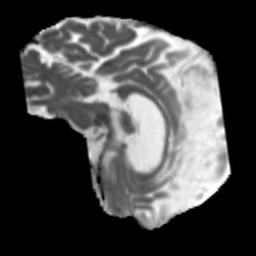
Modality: MD
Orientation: sagittal
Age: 42
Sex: male
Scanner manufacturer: siemens
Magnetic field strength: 3 T
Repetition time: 5.47 s
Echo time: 0.0854 s